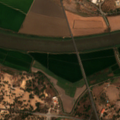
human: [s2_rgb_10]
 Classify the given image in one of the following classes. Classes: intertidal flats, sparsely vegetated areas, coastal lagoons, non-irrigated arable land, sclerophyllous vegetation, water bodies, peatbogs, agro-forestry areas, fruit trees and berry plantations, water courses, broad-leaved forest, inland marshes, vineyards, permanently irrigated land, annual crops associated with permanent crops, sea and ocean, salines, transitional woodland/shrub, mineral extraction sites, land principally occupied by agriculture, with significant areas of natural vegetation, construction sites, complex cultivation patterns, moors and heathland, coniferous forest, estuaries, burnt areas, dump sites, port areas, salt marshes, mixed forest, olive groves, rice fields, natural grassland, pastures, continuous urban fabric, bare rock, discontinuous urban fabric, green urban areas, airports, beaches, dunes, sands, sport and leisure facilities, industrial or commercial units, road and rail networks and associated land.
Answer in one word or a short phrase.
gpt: discontinuous urban fabric, rice fields, complex cultivation patterns, agro-forestry areas, coniferous forest, water courses